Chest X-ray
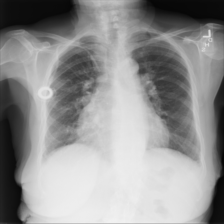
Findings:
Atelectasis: negative
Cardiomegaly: negative
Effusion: negative
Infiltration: negative
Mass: negative
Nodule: negative
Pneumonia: negative
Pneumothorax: negative
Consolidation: negative
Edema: negative
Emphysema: negative
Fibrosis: negative
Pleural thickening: negative
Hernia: negative